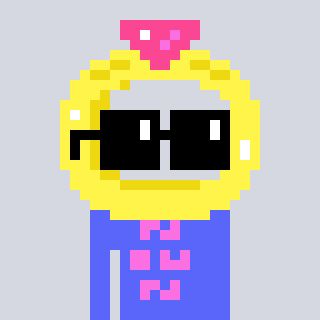
a pixel art character with square black sunglasses, a ring-shaped head and a purple-colored body on a cool background